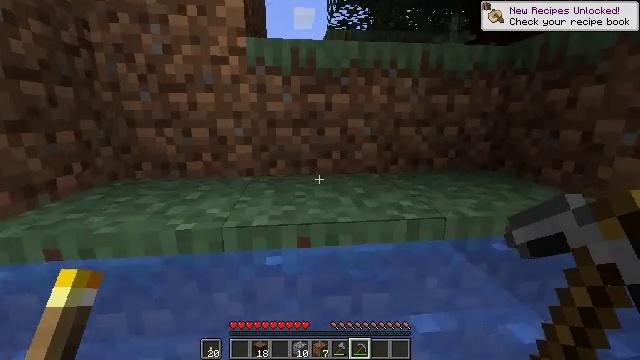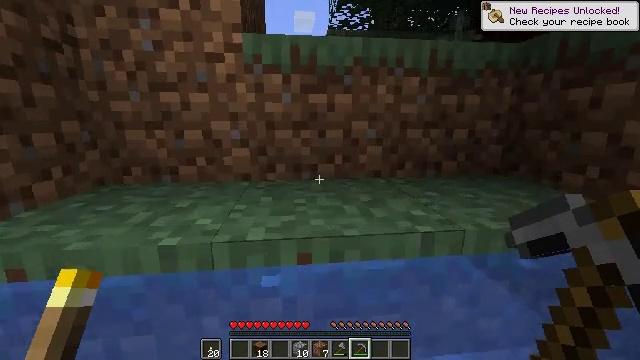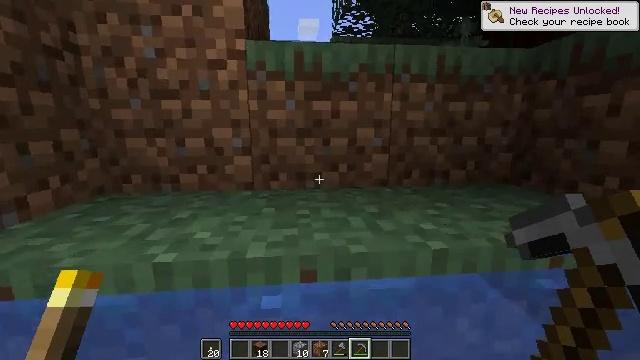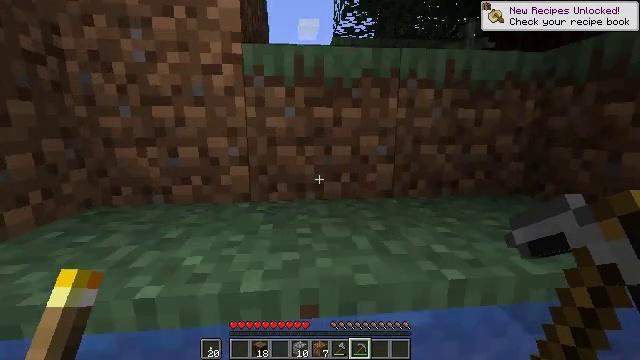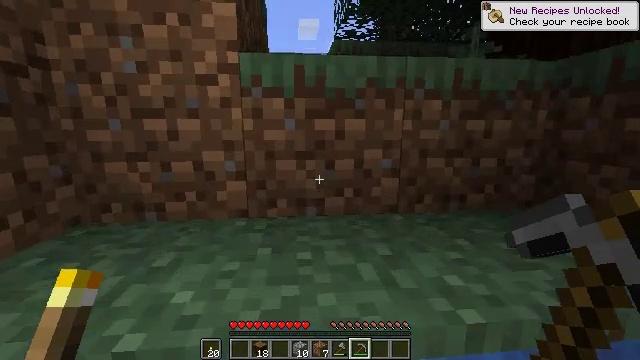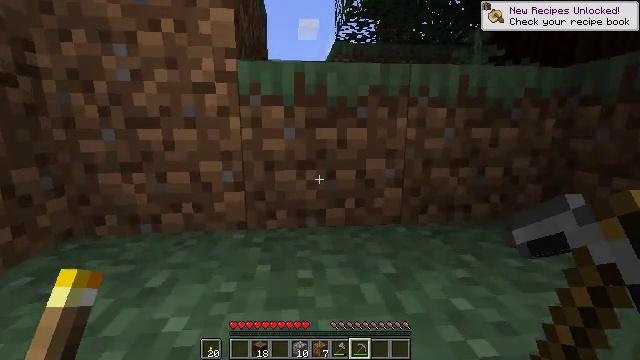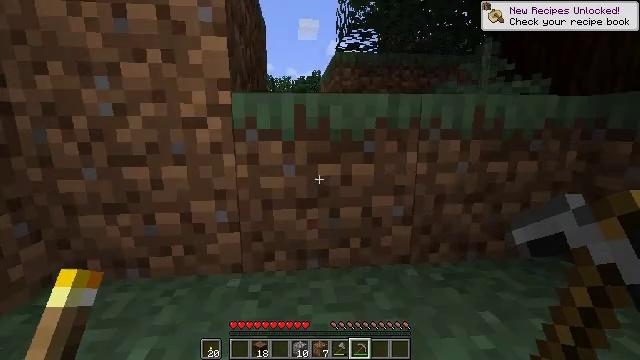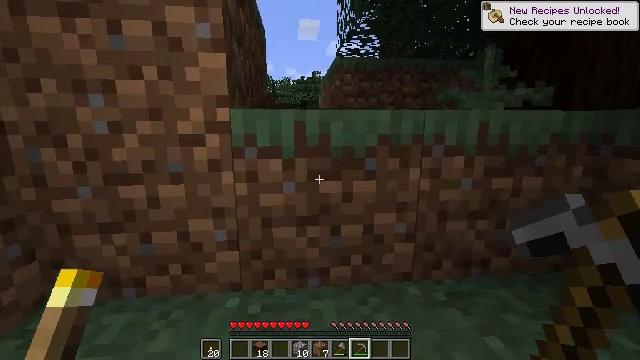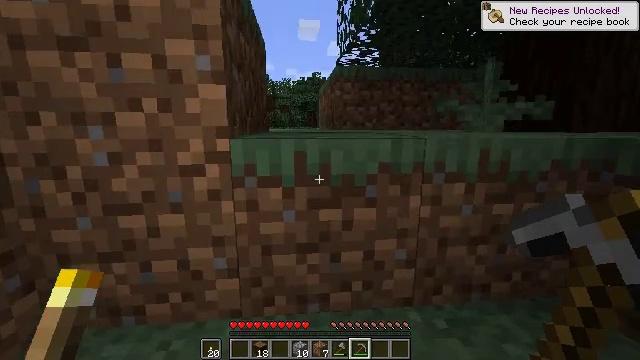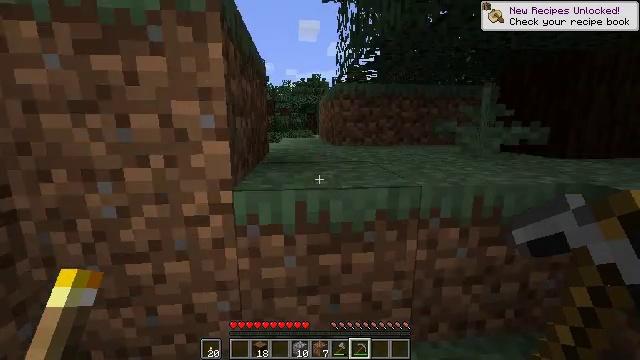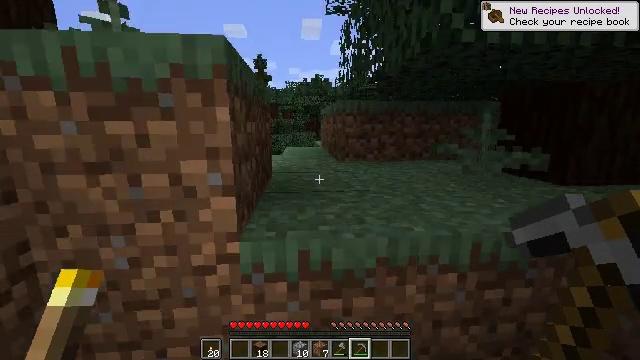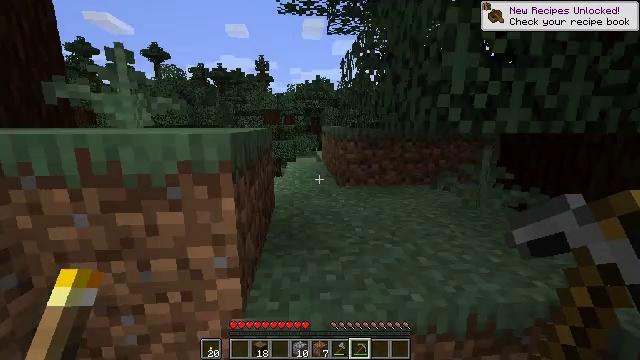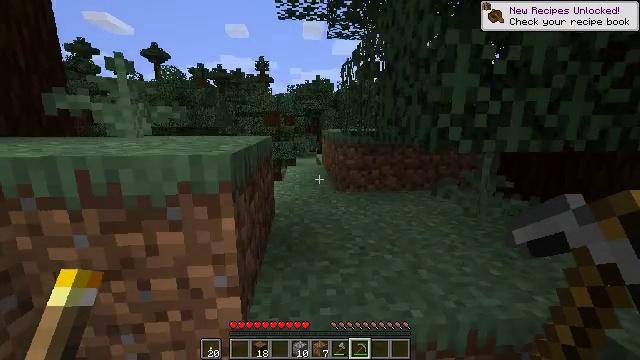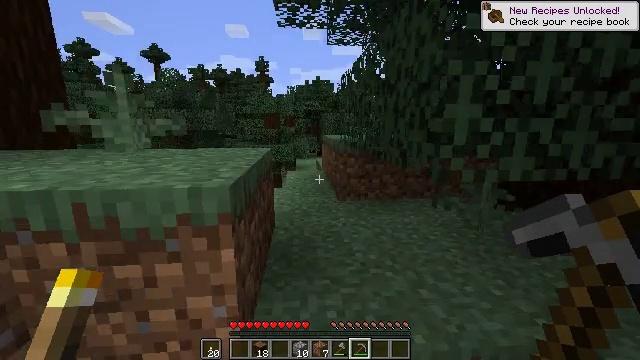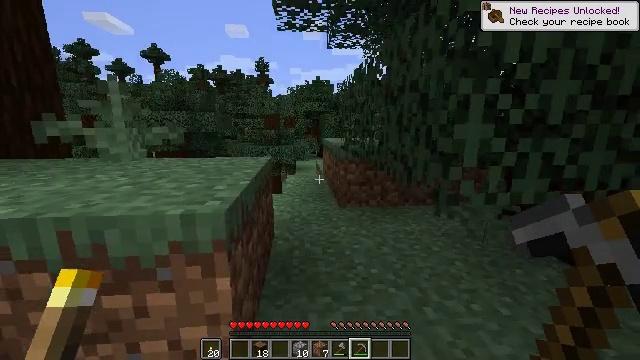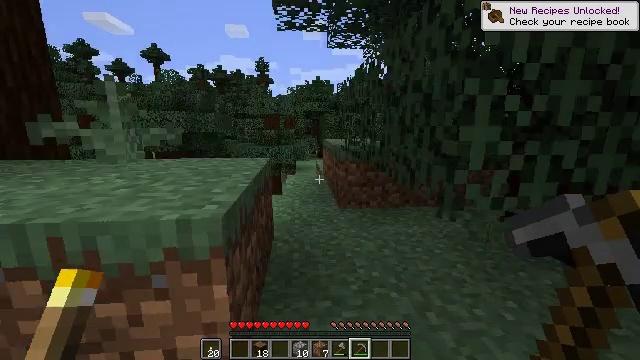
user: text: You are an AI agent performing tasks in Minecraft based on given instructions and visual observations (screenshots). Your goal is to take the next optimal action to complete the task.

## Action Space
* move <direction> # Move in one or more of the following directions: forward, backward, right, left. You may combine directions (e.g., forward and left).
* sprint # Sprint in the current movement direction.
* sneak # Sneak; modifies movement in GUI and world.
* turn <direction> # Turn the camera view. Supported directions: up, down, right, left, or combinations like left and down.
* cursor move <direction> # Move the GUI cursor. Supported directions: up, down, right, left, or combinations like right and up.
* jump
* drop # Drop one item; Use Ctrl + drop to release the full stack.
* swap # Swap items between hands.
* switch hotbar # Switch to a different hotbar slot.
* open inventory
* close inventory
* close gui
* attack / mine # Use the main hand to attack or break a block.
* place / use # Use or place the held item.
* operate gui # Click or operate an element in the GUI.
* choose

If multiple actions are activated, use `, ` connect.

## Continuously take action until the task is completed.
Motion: motion action
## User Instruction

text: Collect the grass block using a shovel.
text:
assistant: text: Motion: move forward, jump
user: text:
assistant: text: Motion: move forward, turn up, jump
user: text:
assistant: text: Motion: move forward, jump
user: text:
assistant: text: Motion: move forward, jump
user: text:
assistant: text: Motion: move forward, jump
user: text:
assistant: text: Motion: move forward, jump
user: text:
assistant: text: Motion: move forward, jump
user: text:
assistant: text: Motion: move forward, jump
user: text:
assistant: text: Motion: move forward, jump
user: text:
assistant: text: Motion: move forward, jump
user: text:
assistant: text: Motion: move forward, jump
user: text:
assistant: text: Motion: move forward, jump
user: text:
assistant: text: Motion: move forward, jump
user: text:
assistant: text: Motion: move forward
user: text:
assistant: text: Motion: move forward
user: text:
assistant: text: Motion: move forward
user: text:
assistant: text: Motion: move forward, jump
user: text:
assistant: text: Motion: move forward, jump
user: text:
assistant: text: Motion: move forward, jump
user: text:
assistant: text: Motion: move forward, jump
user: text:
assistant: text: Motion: move forward, jump
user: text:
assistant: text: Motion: move forward
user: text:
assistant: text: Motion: move forward
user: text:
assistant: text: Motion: move forward
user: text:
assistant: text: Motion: move forward
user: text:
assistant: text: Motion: move forward
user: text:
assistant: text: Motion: move forward
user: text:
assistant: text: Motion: move forward
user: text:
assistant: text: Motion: move forward, turn left and down
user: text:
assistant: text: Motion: move forward, turn left